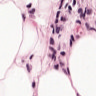
Metastatic tissue present: no